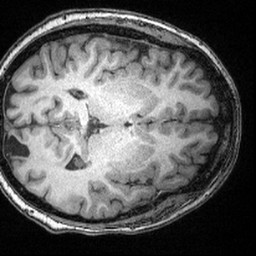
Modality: T1w
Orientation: axial
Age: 13
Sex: male
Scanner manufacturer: siemens
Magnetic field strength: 3 T
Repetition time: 2.4 s
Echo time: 0.00374 s